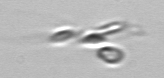
Label: Dinobryon